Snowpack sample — Loveland Pass, Silver Plume, Colorado, USA (2/11/26, 12:00 PM MST)
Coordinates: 39.663, -105.886
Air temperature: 35 °F
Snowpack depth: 82 cm
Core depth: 40 cm
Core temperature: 23 °F
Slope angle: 13°, slope face: 12°
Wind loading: high
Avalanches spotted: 1
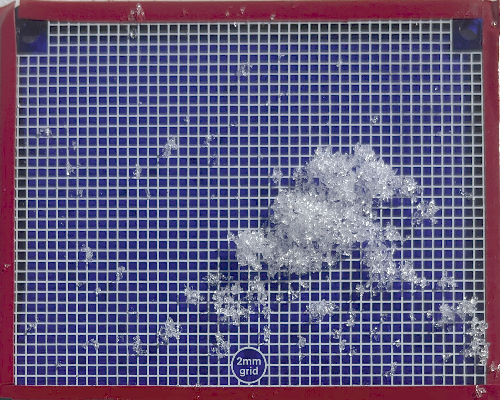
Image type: profile
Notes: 1 small avalanche spotted on the north side of the bowl, lots of wind loading